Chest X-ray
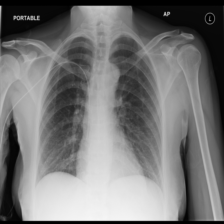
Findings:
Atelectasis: negative
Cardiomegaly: negative
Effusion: negative
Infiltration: negative
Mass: negative
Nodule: negative
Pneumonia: negative
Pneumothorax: negative
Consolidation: negative
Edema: negative
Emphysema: negative
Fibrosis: negative
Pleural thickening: negative
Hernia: negative